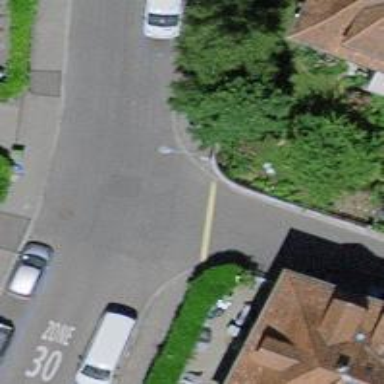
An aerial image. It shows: Kerb serving as barrier.